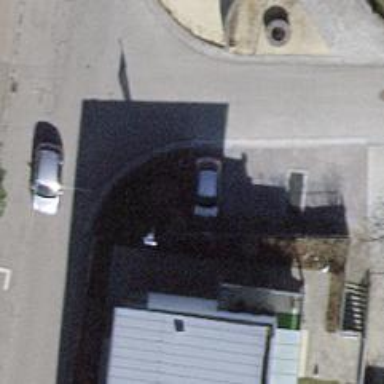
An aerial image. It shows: Flagpole structure.